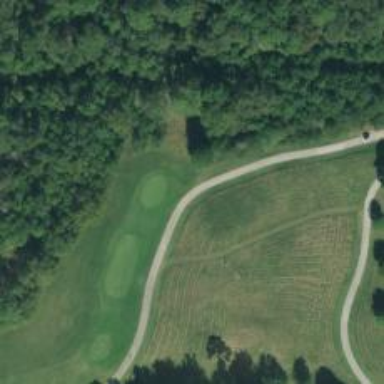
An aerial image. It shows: Path used for both walking and golf.